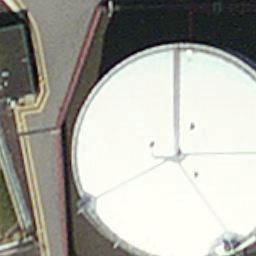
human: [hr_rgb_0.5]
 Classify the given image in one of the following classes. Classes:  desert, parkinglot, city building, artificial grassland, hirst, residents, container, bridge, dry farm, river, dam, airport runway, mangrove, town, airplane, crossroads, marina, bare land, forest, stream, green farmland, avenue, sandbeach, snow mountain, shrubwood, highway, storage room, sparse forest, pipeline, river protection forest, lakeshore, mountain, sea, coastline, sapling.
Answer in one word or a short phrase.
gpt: storage room